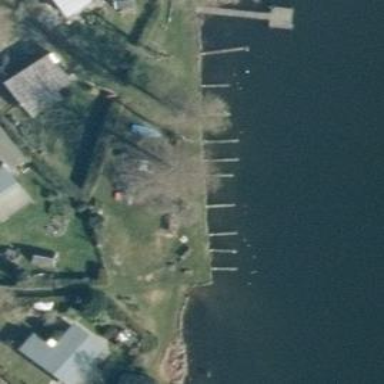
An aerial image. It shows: Man-made pier.